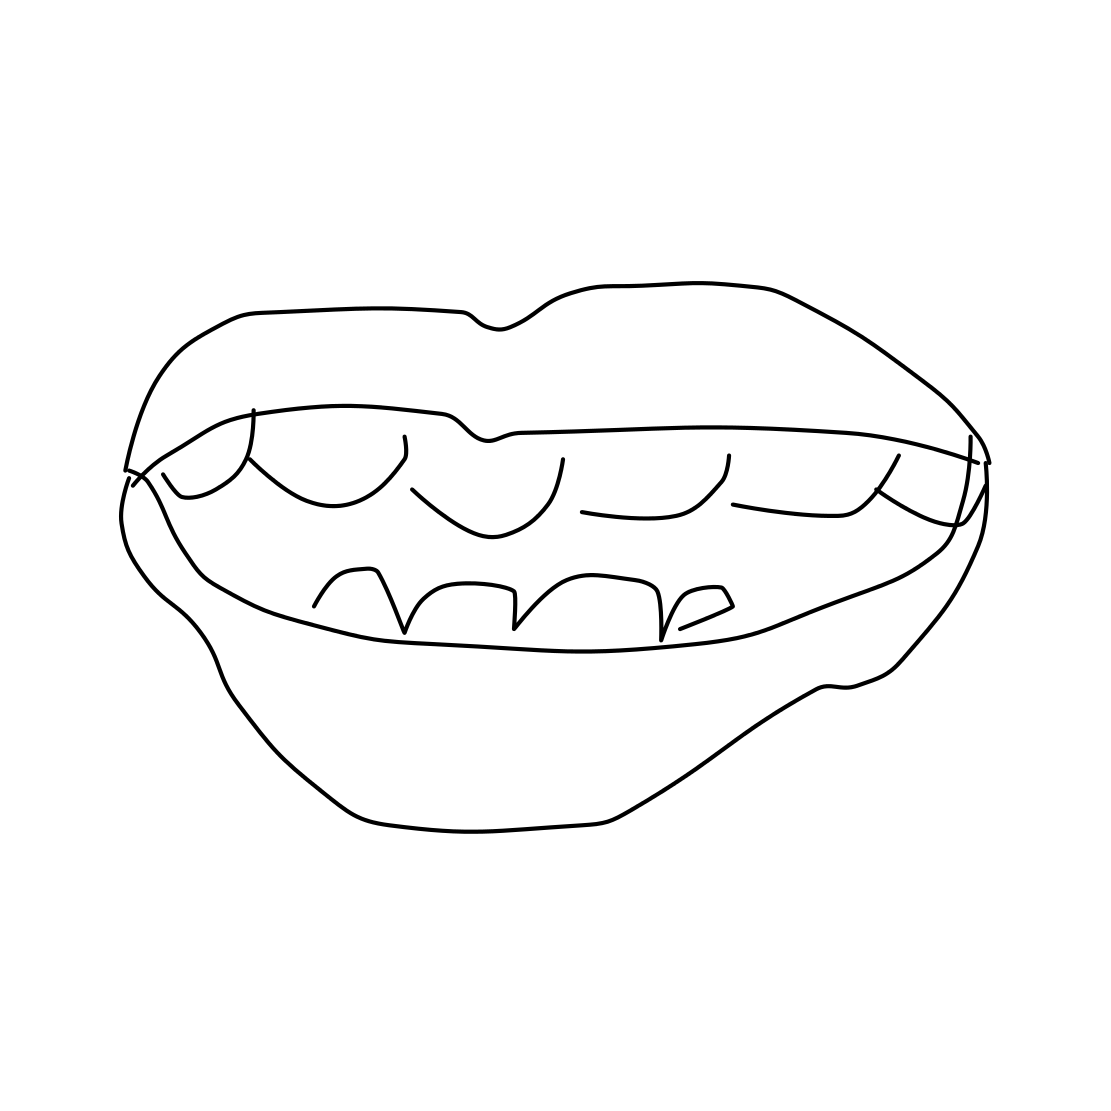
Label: mouth